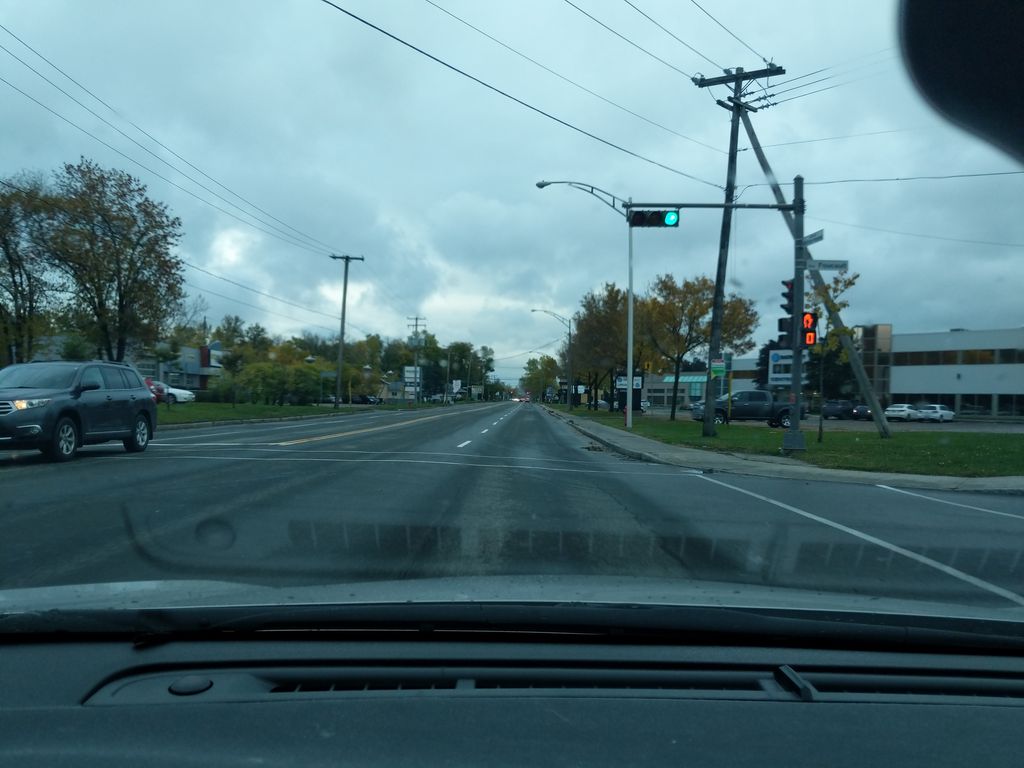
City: quebec_city